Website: walmart
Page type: receipt
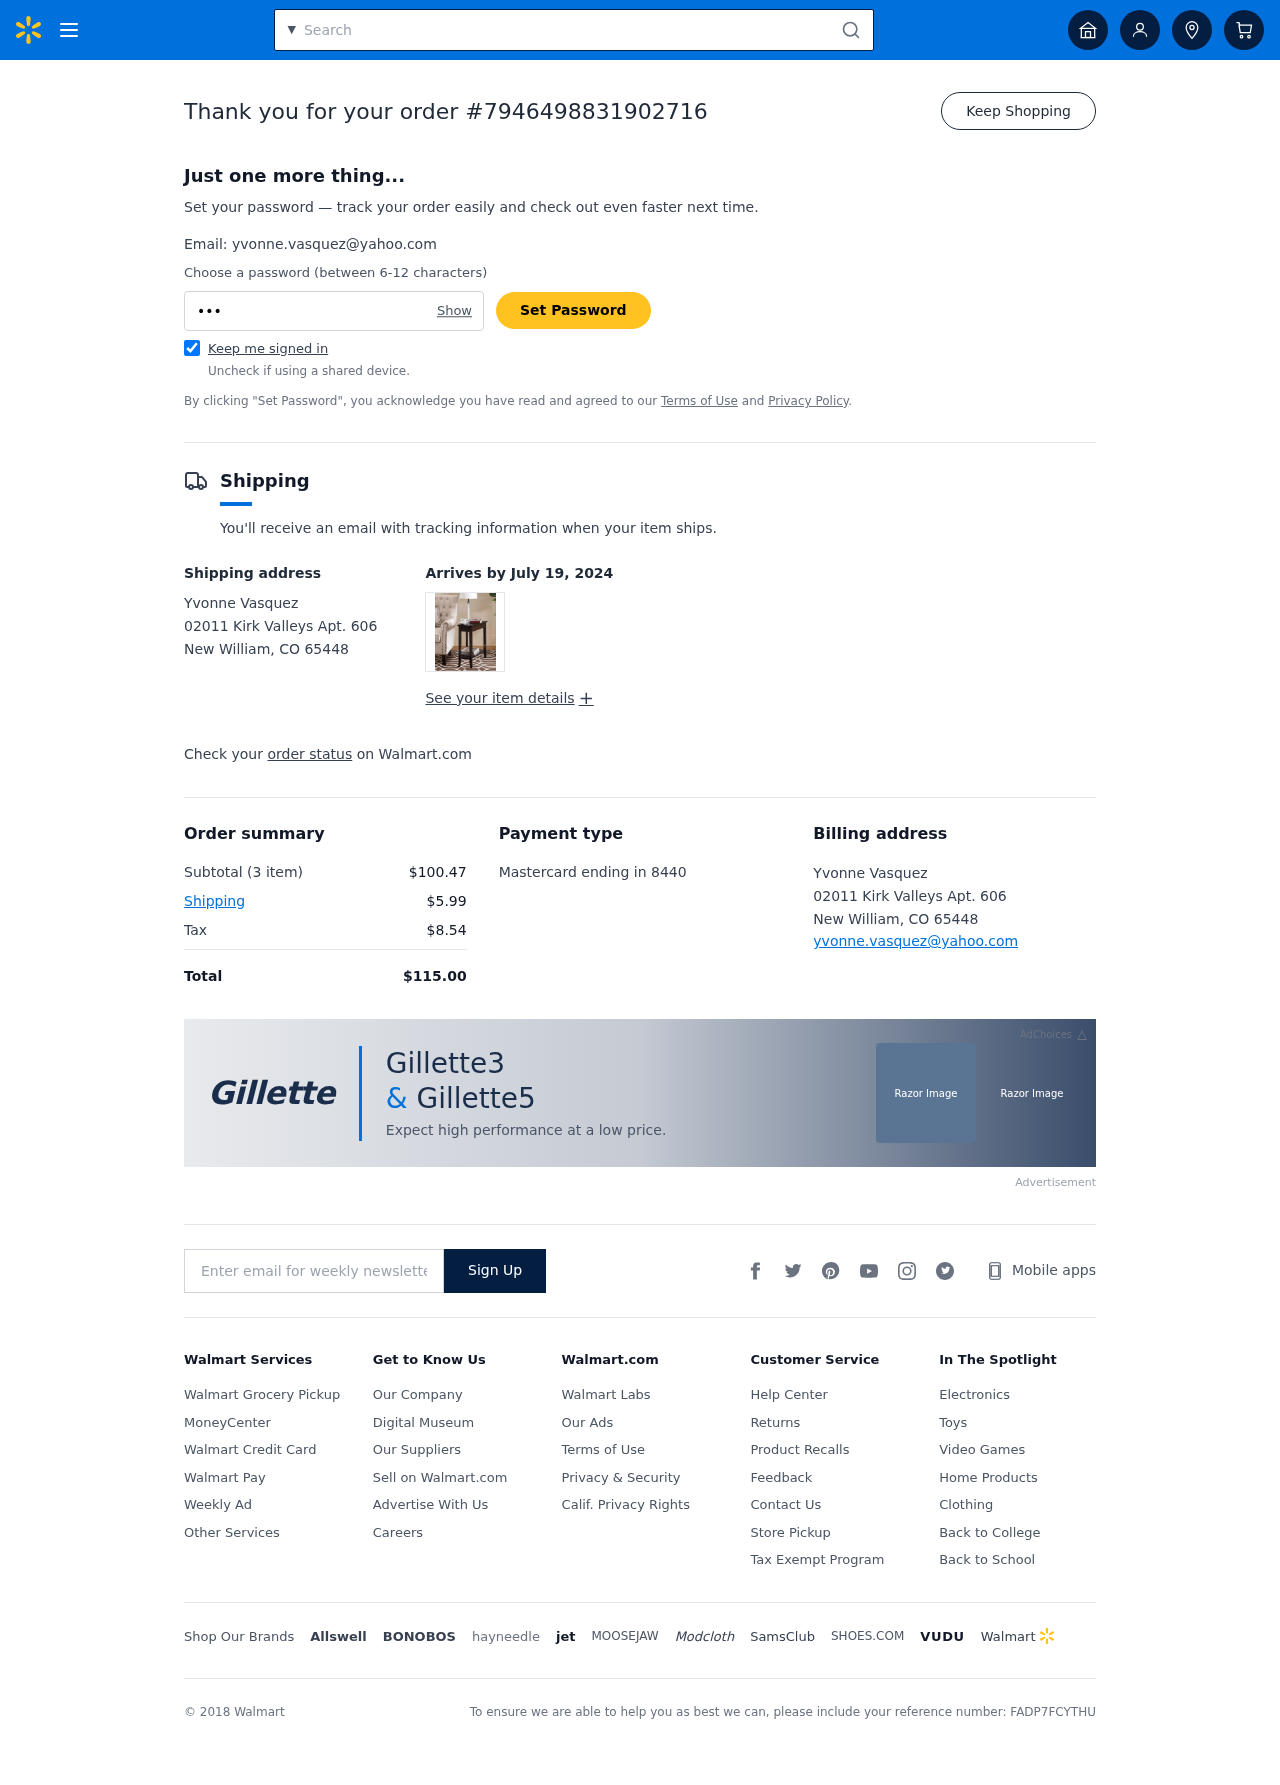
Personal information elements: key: PII_CARD_LAST4
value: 8440
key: PII_CARD_TYPE
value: Mastercard
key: PII_CITY_STATE_ZIP
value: New William, CO 65448
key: PII_EMAIL
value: yvonne.vasquez@yahoo.com
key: PII_FULLNAME
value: Yvonne Vasquez
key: PII_STREET
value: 02011 Kirk Valleys Apt. 606
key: PII_FULLNAME2
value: Yvonne Vasquez
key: PII_STREET2
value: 02011 Kirk Valleys Apt. 606
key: PII_CITY_STATE_ZIP2
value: New William, CO 65448
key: PII_EMAIL2
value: yvonne.vasquez@yahoo.com
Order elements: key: ORDER_ID
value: #7946498831902716
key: ORDER_DELIVERY_DATE
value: July 19, 2024
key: ORDER_NUM_ITEMS
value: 3 item
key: ORDER_SUBTOTAL
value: $100.47
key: ORDER_SHIPPING_COST
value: $5.99
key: ORDER_TAX
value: $8.54
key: ORDER_TOTAL
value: $115.00
Search elements: key: HEADER_SEARCH
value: Search